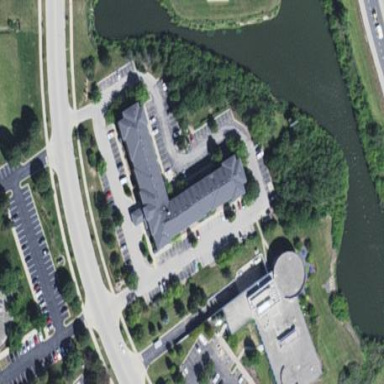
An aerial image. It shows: Hotel building.